Interaction volume radius: 10 \u00c5
Interaction volume height: 10 \u00c5
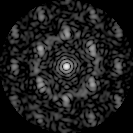
Disorder parameter: 0.5847